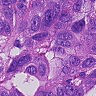
Metastatic tissue present: yes